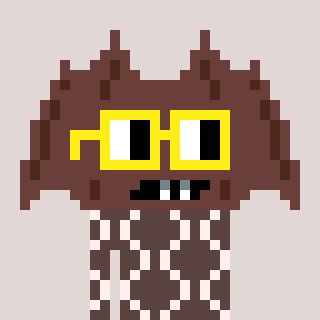
a pixel art character with square yellow glasses, a bat-shaped head and a darkbrown-colored body on a warm background